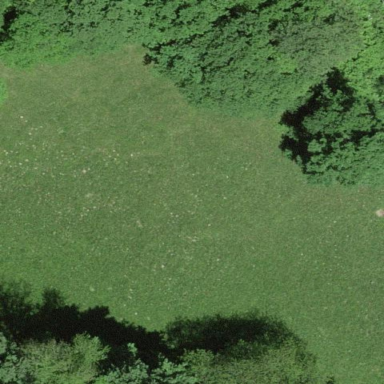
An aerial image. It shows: Beautiful meadow.